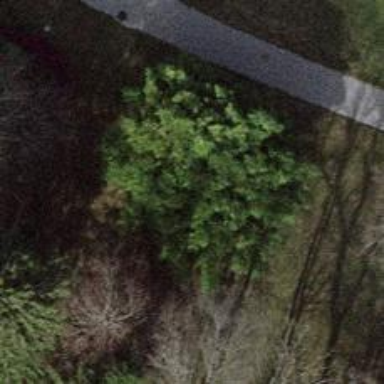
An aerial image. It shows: Evergreen tree with needle-leaved leaves.